Field crop: maize
Growth stage: 2
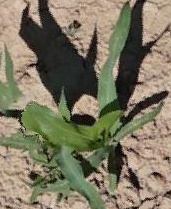
Species: maize